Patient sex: M
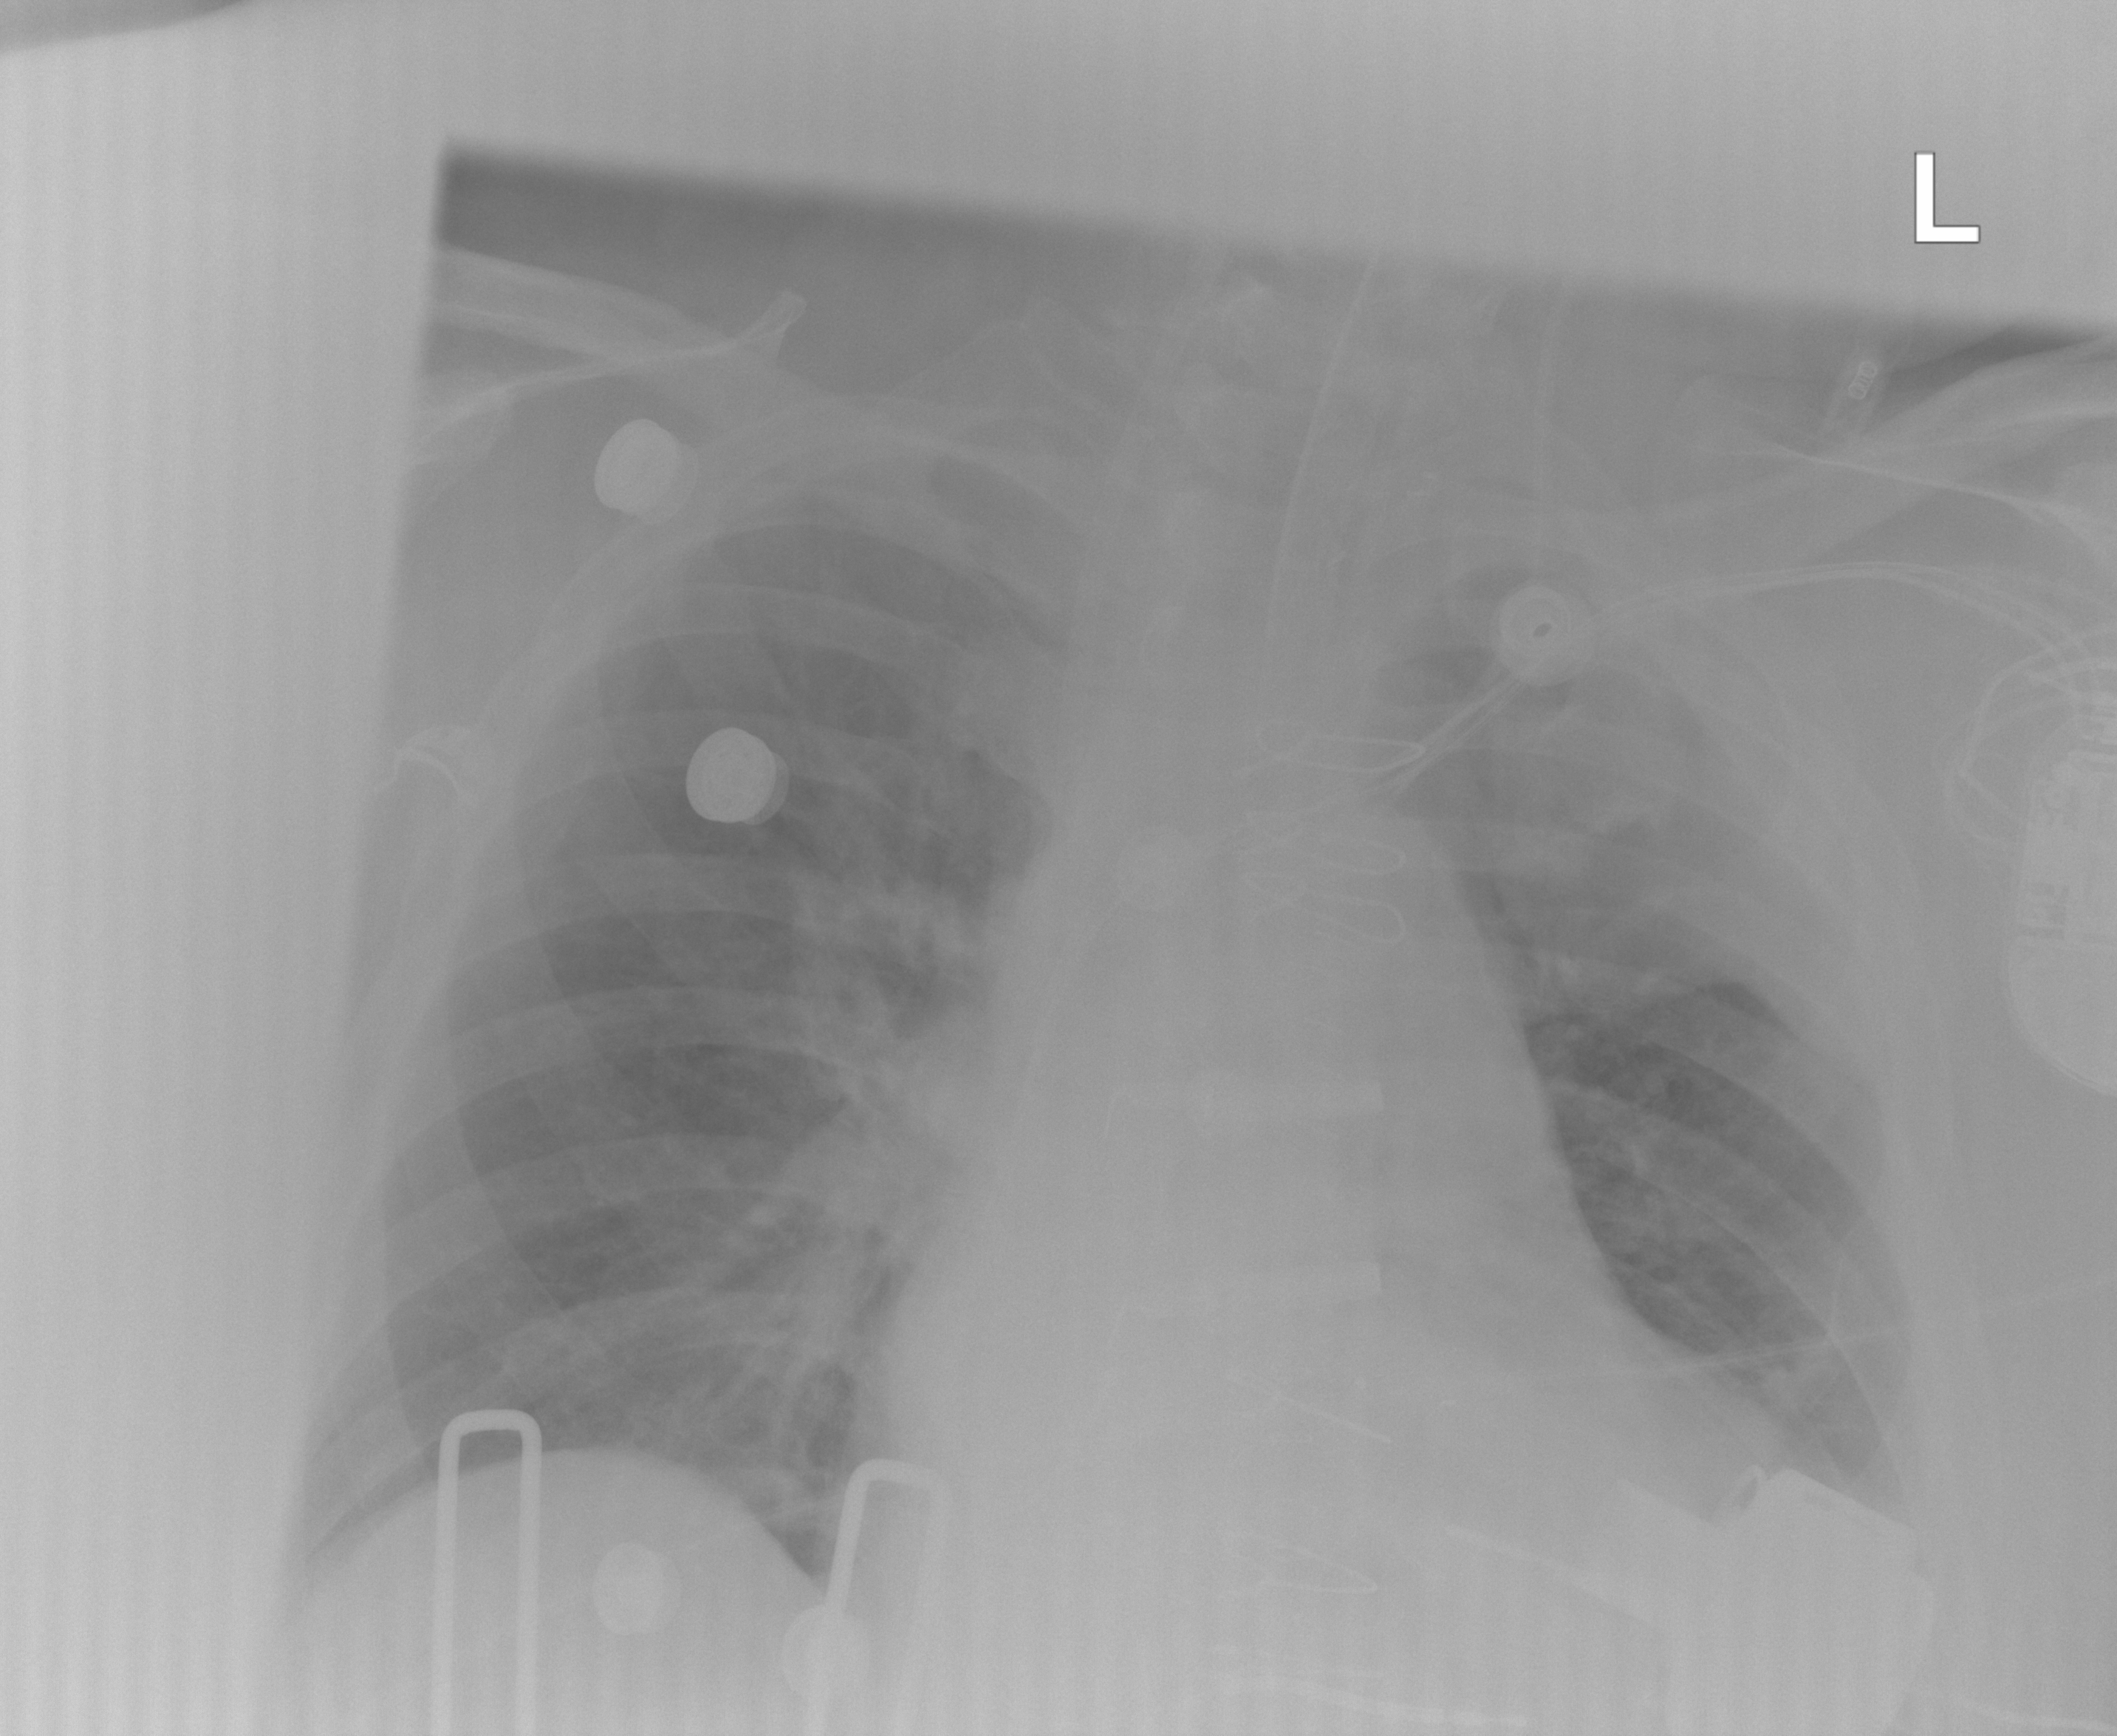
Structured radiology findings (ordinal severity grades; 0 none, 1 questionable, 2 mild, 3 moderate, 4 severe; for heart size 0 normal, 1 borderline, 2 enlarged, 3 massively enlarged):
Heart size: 2
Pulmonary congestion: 2
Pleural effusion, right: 0
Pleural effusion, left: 0
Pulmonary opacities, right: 0
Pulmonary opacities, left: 0
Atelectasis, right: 2
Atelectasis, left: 2